Aerial crown-view tile of a tropical tree (Barro Colorado Island, Panama), acquired 20241014:
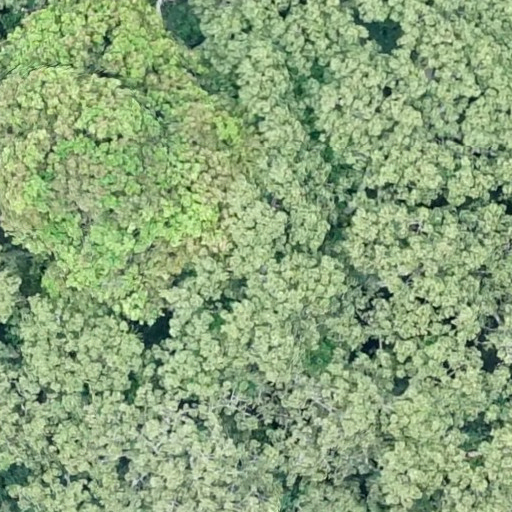
Species: Ceiba pentandra
GBIF accepted scientific name: Ceiba pentandra
Crown area: 827.58 m²